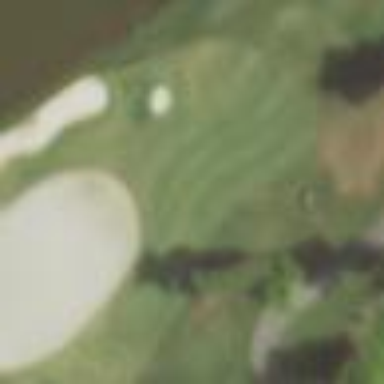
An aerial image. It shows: Golf fairway surrounded by grass.